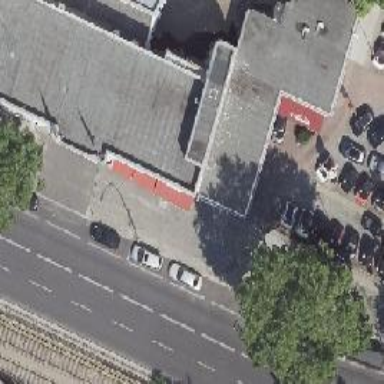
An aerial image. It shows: Car shop.